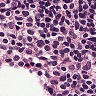
Metastatic tissue present: no